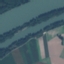
Land use / land cover: River